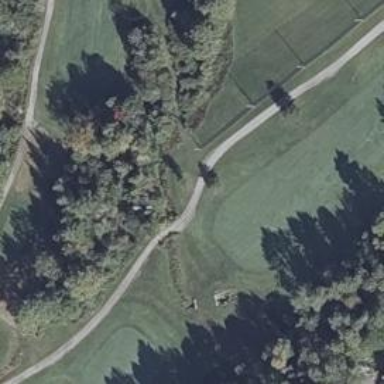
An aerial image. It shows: Path bridge over golf cartpath.